九年级 · 解析几何
如图, 直线 $l_{1} / / l_{2} / / l_{3}, \mathrm{~A}, \mathrm{~B}, \mathrm{C}$ 分别为直线 $l_{1}, l_{2}, l_{3}$ 上的动点, 连接 $A B, B C$, $A C$, 线段 $A C$ 交直线 $l_{2}$ 于点 $D$. 设直线 $l_{1}, l_{2}$ 之间的距离为 $m$, 直线 $l_{2}, l_{3}$ 之间的距离为 $n$, 若 $\angle A B C=90^{\circ}, B D=4$, 且 $\frac{m}{n}=\frac{2}{3}$, 则 $m+n$ 的最大值为 $\qquad$ .

（第 18 题）


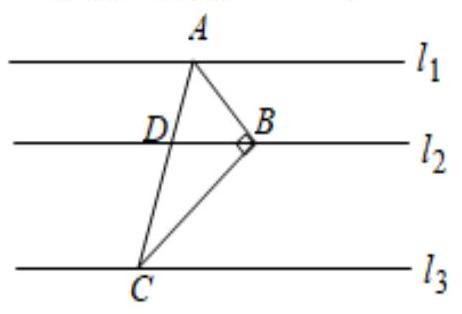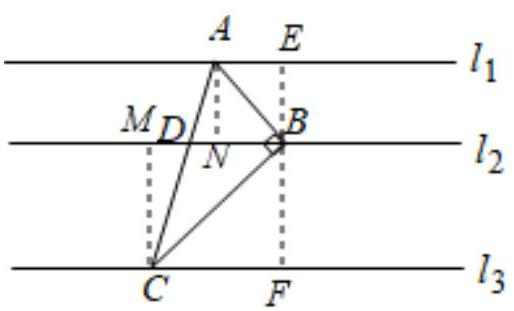
答案:  $\frac{25}{3}$

解析: 过 $B$ 作 $B E \perp l_{1}$ 于 $E$, 延长 $E B$ 交 $l_{3}$ 于 $F$, 过 $\mathrm{A}$ 作 $A N \perp l_{2}$ 于 $N$, 过 $C$ 作 $C M \perp l_{2}$ 于 $M$,设 $A E=x, C F=y, B N=x, B M=y$, 则 $D M=y-4, D N=4-x$, 由 $\triangle A B E \sim \triangle B F C$,得 $\frac{A E}{B F}=\frac{B E}{C F}$, 即 $\frac{x}{n}=\frac{m}{y}$, 由 $\triangle C M D \sim \triangle A N D$, 得 $\frac{A N}{C M}=\frac{D N}{D M}$, 即 $\frac{m}{n}=\frac{4-x}{y-4}=\frac{2}{3}$, 故 $y=-\frac{3}{2} x+10$, 整理得 $m n=x y=x\left(-\frac{3}{2} x+10\right)=-\frac{3}{2} x^{2}+10 x=\frac{3}{2} m^{2}$, 根据二次函数最值即可求解.

【详解】过 $B$ 作 $B E \perp l_{1}$ 于 $E$, 延长 $E B$ 交 $l_{3}$ 于 $F$, 过 $\mathrm{A}$ 作 $A N \perp l_{2}$ 于 $N$, 过 $C$ 作 $C M \perp l_{2}$ 于 $M$,设 $A E=x, C F=y, B N=x, B M=y$,

$\because B D=4$,

$\therefore D M=y-4, \quad D N=4-x$,

$\because \angle A B C=\angle A E B=\angle B F C=\angle C M D=\angle A N D=90^{\circ}$,

$\therefore \angle E A B+\angle A B E=\angle A B E+\angle C B F=90^{\circ}$,
$\therefore \angle E A B=\angle C B F$,

$\therefore \triangle A B E \sim \triangle B F C$,

$\therefore \frac{A E}{B F}=\frac{B E}{C F}$, 即 $\frac{x}{n}=\frac{m}{y}$,

$\therefore x y=m n$,

$\because \angle A D N=\angle C D M$,

$\therefore \triangle C M D \sim \triangle A N D$,

$\therefore \frac{A N}{C M}=\frac{D N}{D M}$, 即 $\frac{m}{n}=\frac{4-x}{y-4}=\frac{2}{3}$,

$\therefore y=-\frac{3}{2} x+10$,

$\because \frac{m}{n}=\frac{2}{3}$,

$\therefore n=\frac{3}{2} m$,

$\therefore(m+n)_{\text {最大 }}=\frac{5}{2} m$,

$\therefore$ 当 $m$ 最大时, $(m+n)_{\text {最大 }}=\frac{5}{2} m$,

$\because m n=x y=x\left(-\frac{3}{2} x+10\right)=-\frac{3}{2} x^{2}+10 x=\frac{3}{2} m^{2}$,

$\therefore$ 当 $x=-\frac{10}{2 \times\left(-\frac{3}{2}\right)}=\frac{10}{3}$ 时, $m n_{\text {最大 }}=\frac{50}{3}=\frac{3}{2} m^{2}$,

$\therefore m_{\text {最大 }}=\frac{10}{3}$,

$\therefore m+n$ 的最大值为 $\frac{5}{2} \times \frac{10}{3}=\frac{25}{3}$.

故答案为 $\frac{25}{3}$.

【点睛】此题主要考查相似三角形的判定与性质, 解题的关键是根据已知条件作出辅助线构造相似三角形进行求解.